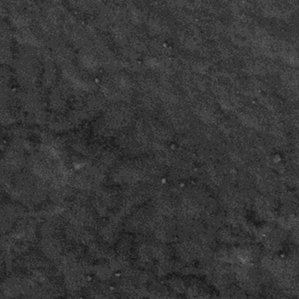
Label: frost